Milling tool wear sample.
Tool blade image: 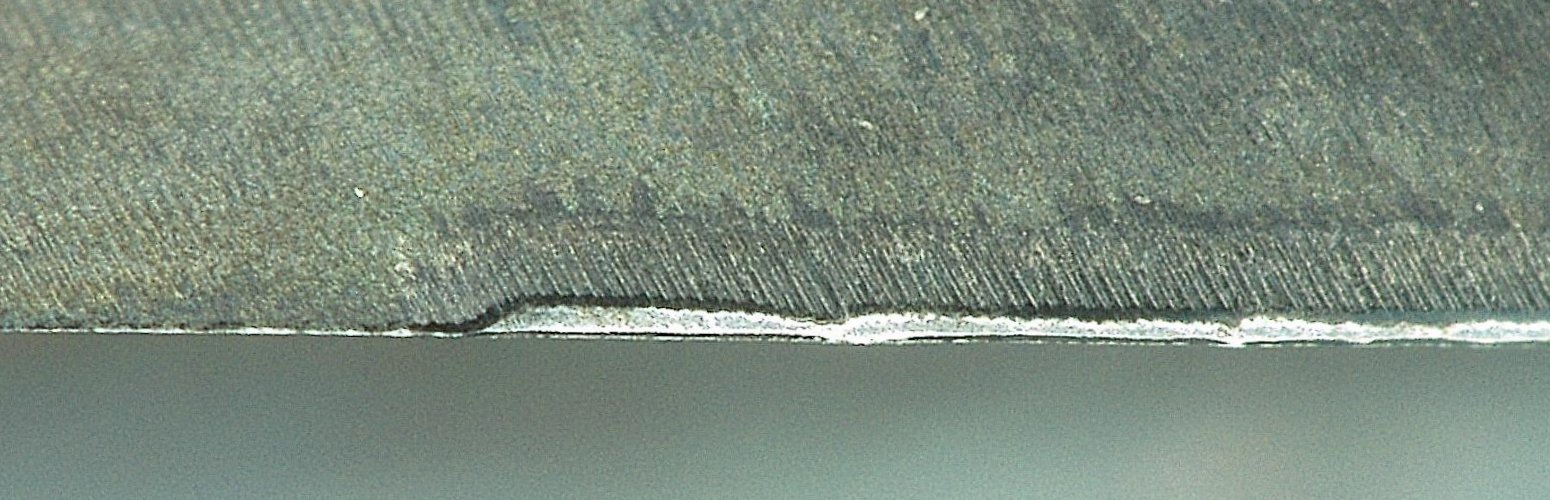
Chip image: 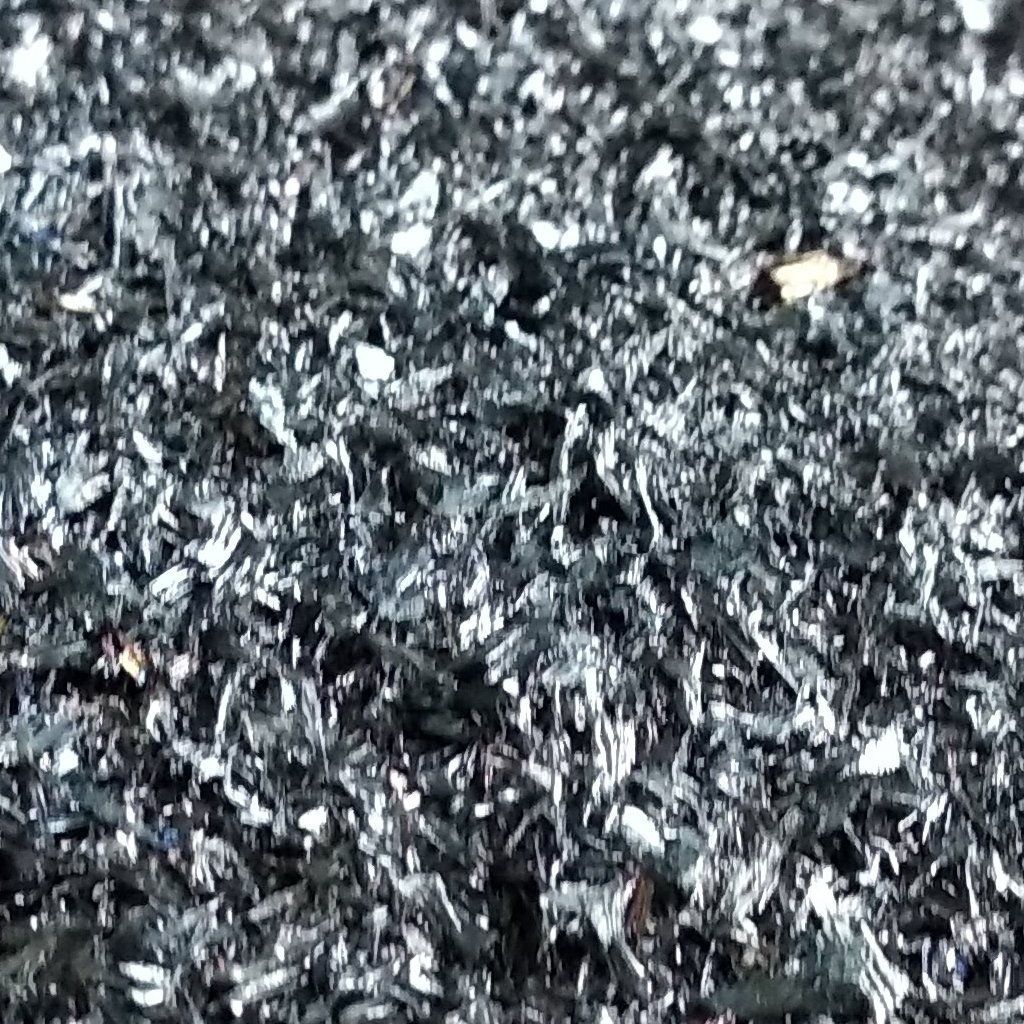
Workpiece image: 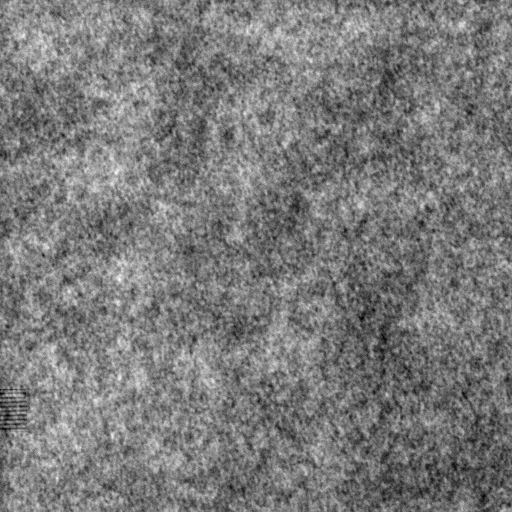
Tool wear state: dulled
Gaps: 33.18
Flank wear: 140.92
Overhang: 13.74
Force-signal Mel-spectrograms (X, Y, Z axes): 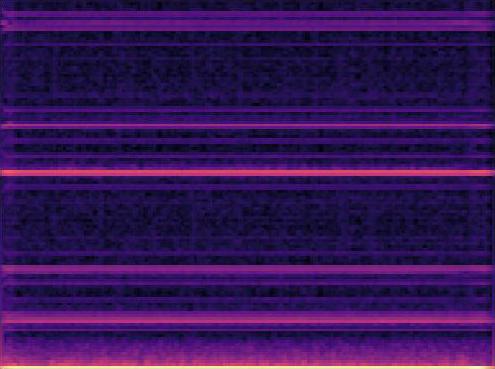 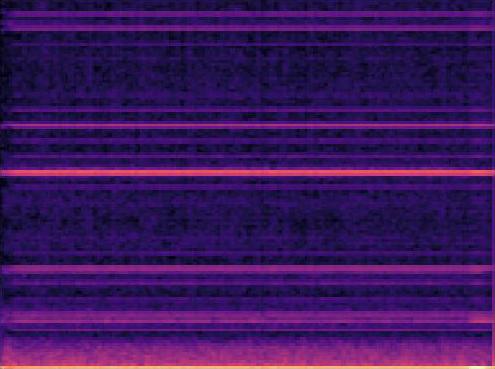 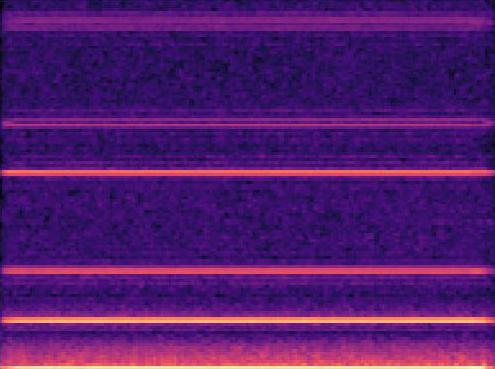
Force-signal scalograms (X, Y, Z axes): 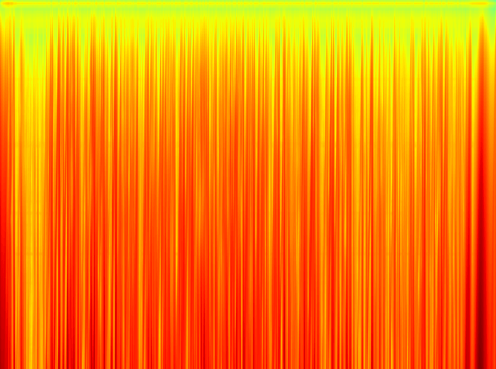 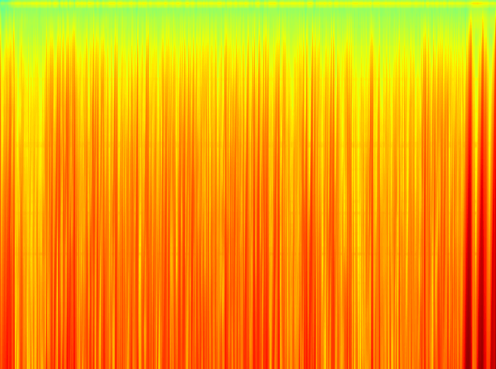 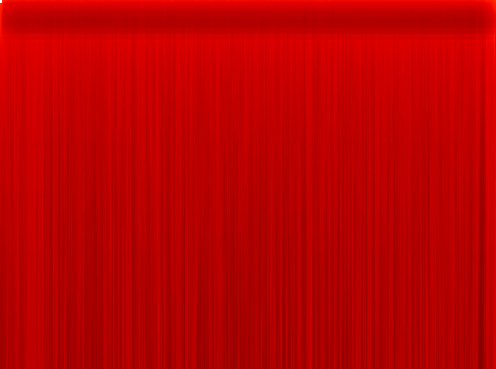
Force phase: accelerated_severe_wear